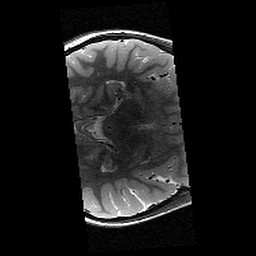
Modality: T2w
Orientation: axial
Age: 10
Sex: female
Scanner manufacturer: siemens
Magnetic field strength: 3 T
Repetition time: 9.23 s
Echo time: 0.067 s